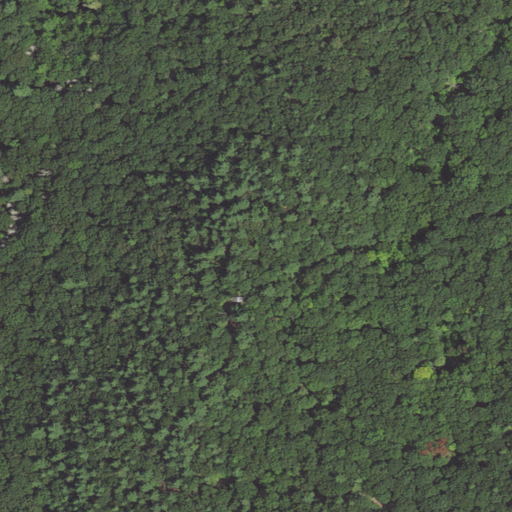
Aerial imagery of mountain in Massachusetts named Snow Hill containing deciduous forest, mixed forest, and evergreen forest